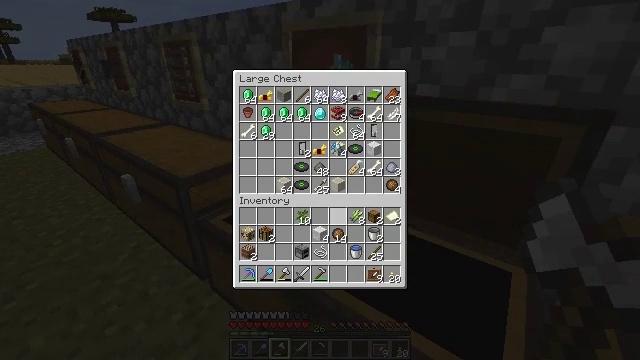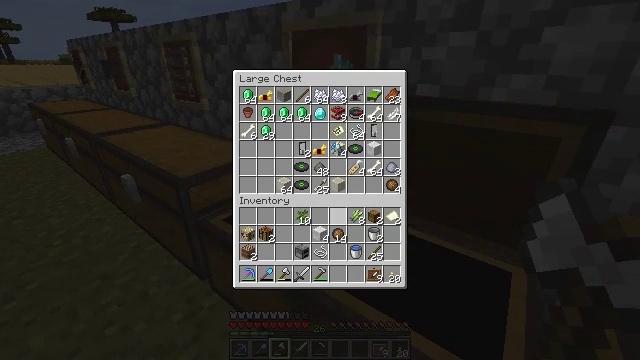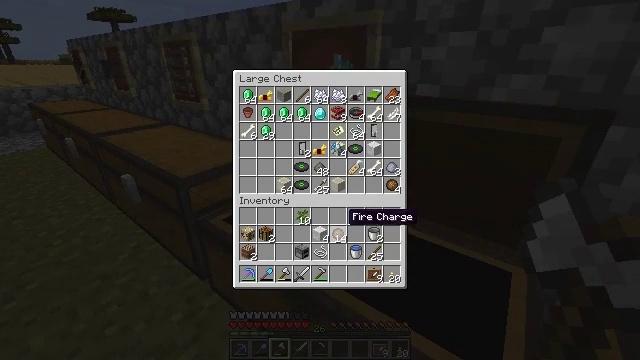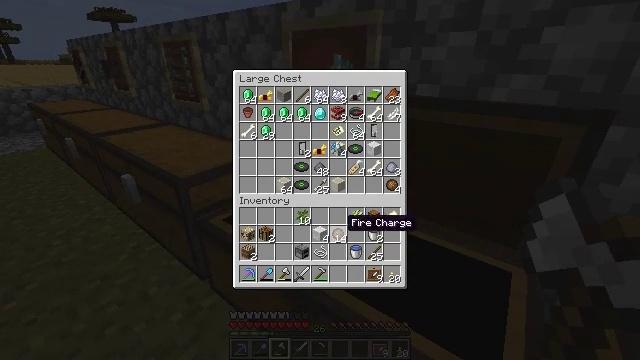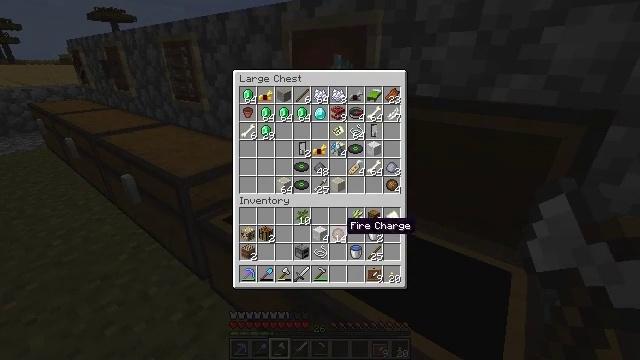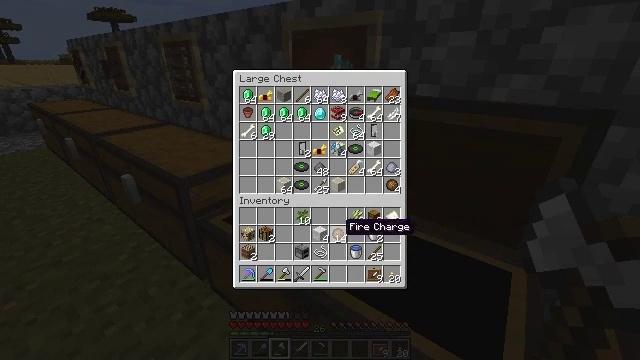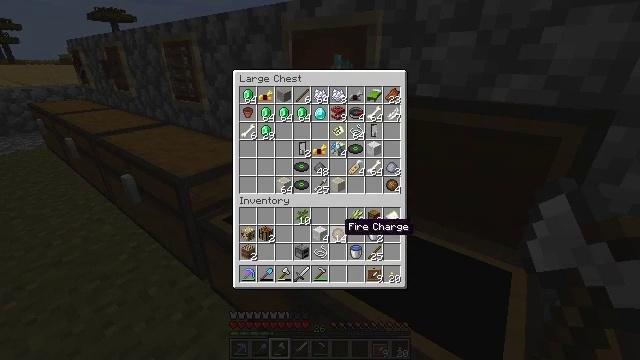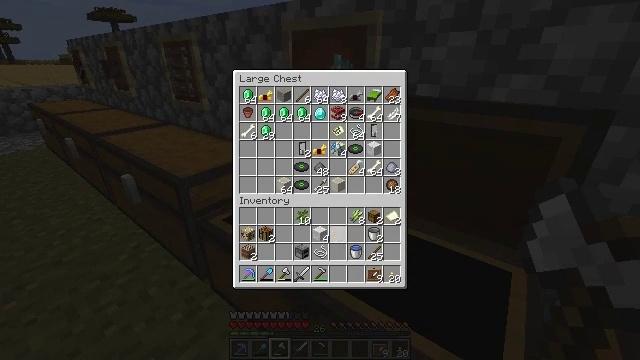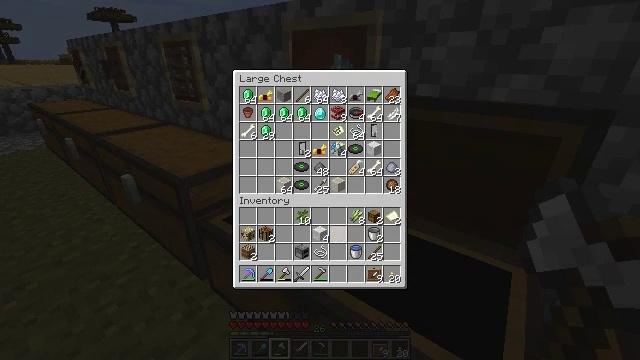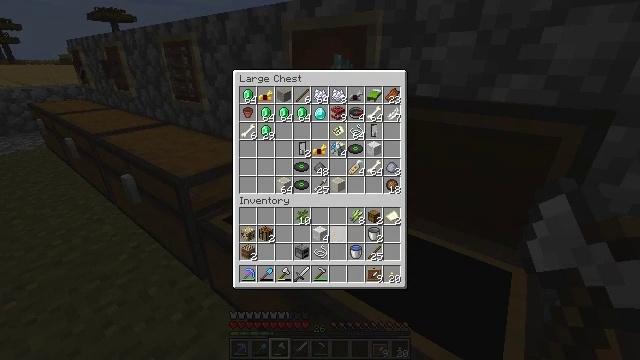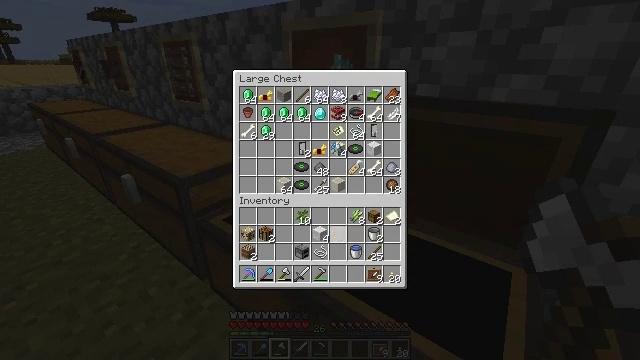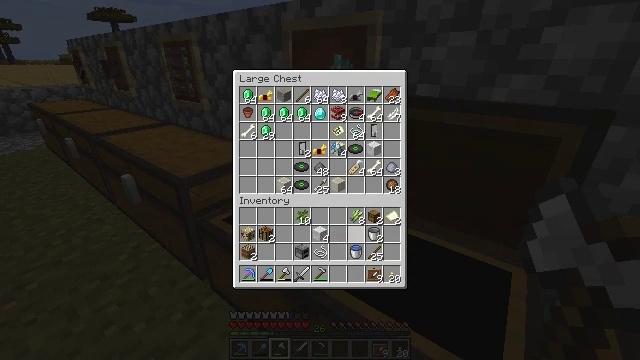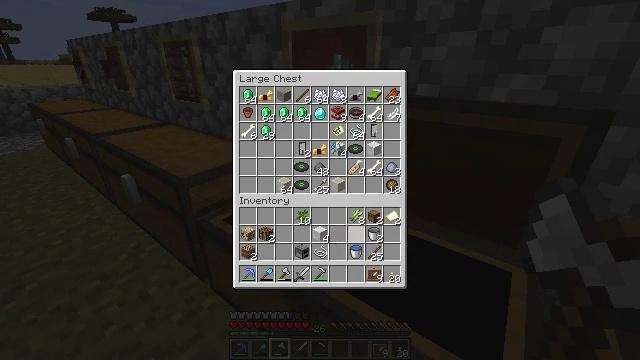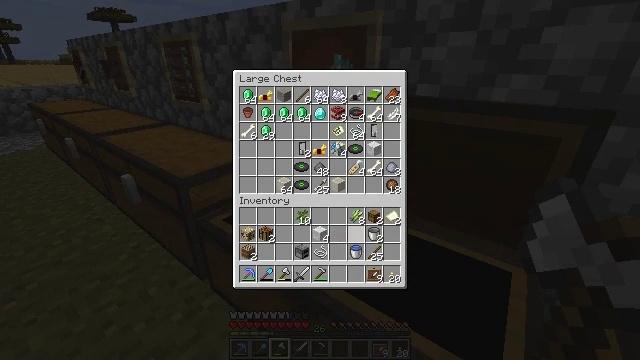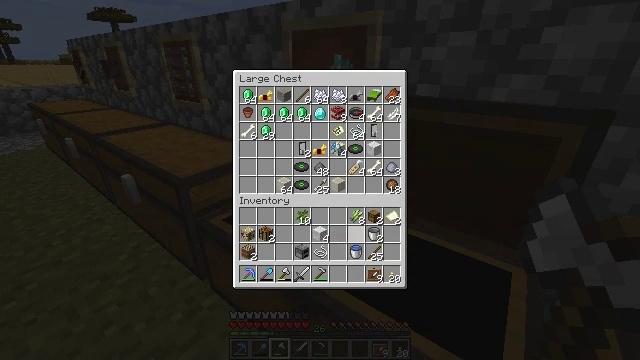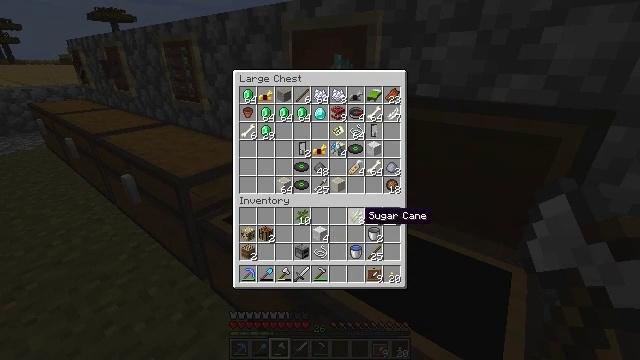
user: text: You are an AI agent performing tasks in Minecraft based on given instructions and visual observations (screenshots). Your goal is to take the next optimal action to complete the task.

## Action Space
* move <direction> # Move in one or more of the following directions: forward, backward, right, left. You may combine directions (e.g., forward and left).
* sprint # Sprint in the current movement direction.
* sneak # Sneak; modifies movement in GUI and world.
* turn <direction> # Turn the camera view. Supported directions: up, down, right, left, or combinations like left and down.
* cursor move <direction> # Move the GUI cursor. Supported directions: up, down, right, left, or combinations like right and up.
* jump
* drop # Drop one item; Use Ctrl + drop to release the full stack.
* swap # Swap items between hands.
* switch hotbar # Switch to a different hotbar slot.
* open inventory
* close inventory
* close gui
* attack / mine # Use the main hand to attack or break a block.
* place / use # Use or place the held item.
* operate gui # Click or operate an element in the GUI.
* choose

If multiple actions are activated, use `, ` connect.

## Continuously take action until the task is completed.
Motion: motion action
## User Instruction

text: Drop a crafting table.
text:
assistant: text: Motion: no_op
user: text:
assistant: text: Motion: no_op
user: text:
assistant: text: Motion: sneak
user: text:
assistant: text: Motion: sneak
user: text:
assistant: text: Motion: sneak
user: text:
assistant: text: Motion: sneak
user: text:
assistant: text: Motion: sneak, choose
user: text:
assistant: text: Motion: sneak, choose
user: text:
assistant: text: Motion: sneak, choose
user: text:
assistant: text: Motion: sneak
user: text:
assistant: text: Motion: sneak, cursor move right
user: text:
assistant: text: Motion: sneak
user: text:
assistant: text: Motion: sneak
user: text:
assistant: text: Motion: sneak
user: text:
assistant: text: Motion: no_op
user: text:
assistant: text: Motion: no_op
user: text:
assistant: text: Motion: no_op
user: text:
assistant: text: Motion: no_op
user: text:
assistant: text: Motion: no_op
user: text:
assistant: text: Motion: no_op
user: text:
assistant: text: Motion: no_op
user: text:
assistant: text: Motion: no_op
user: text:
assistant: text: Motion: cursor move right
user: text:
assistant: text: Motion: cursor move right
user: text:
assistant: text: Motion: cursor move right
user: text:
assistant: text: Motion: no_op
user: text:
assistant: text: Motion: no_op
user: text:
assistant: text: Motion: no_op
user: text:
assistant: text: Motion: no_op
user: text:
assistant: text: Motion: no_op